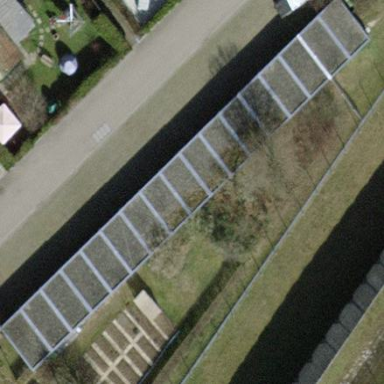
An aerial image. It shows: Group of garages.